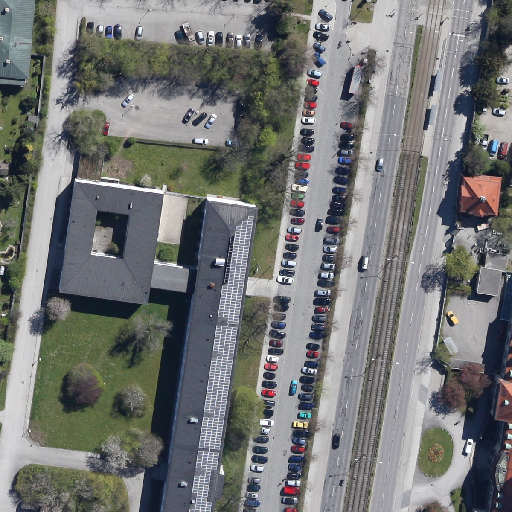
Referring expression: sidewalk